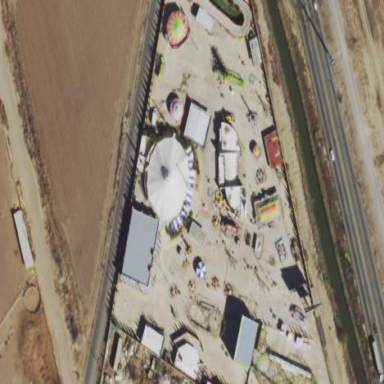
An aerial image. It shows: Theme park.